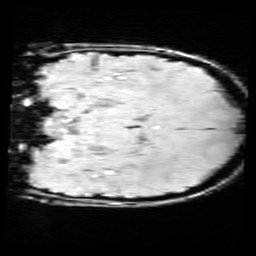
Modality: SWI
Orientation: coronal
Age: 9
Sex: female
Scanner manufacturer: siemens
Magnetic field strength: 3 T
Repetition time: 0.027 s
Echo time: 0.02 s